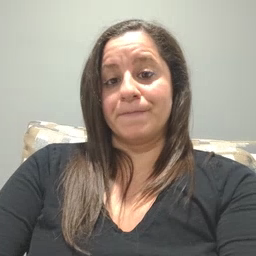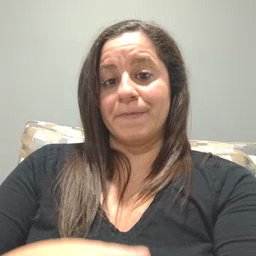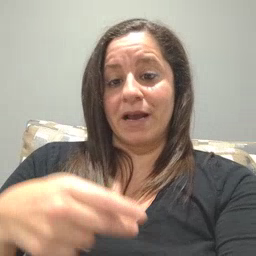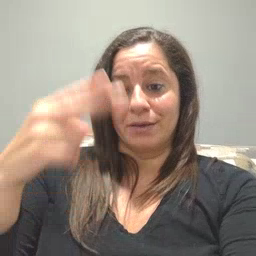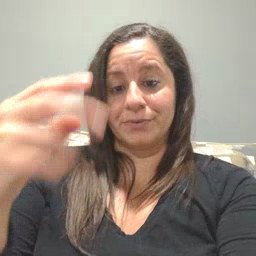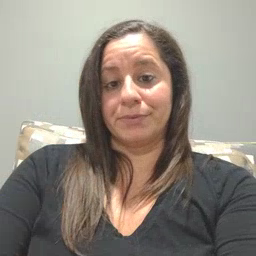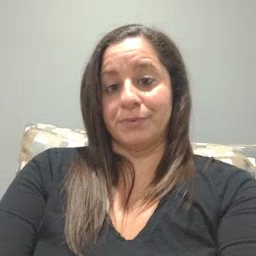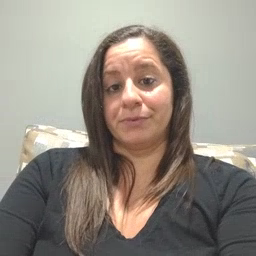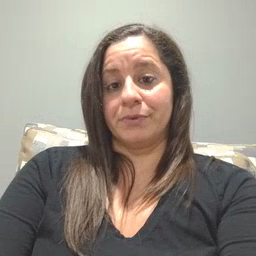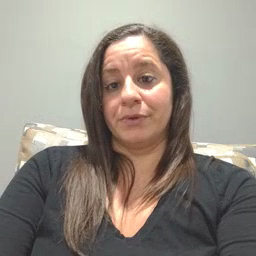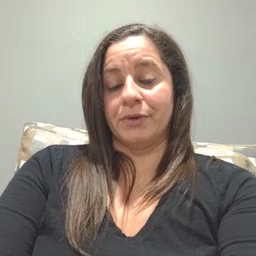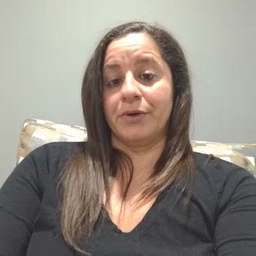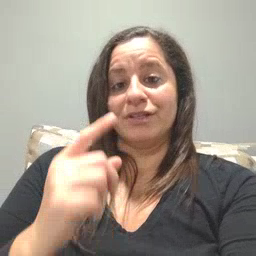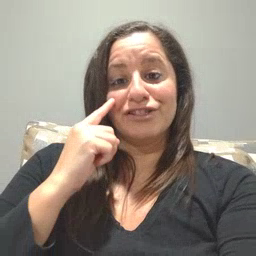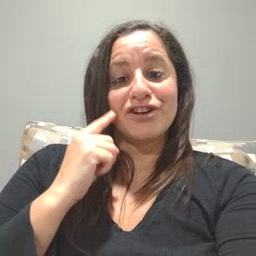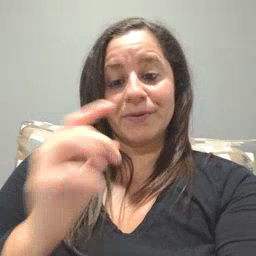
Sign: cheek